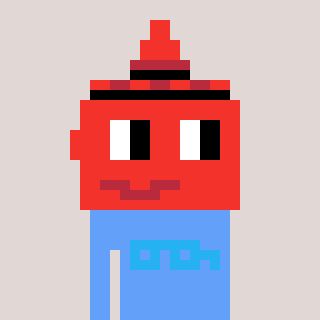
a pixel art character with square red glasses, a ketchup-shaped head and a blue-colored body on a warm background